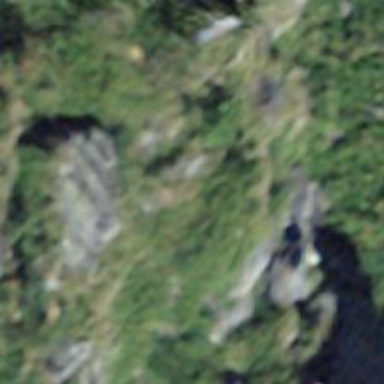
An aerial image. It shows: Cliff in nature.